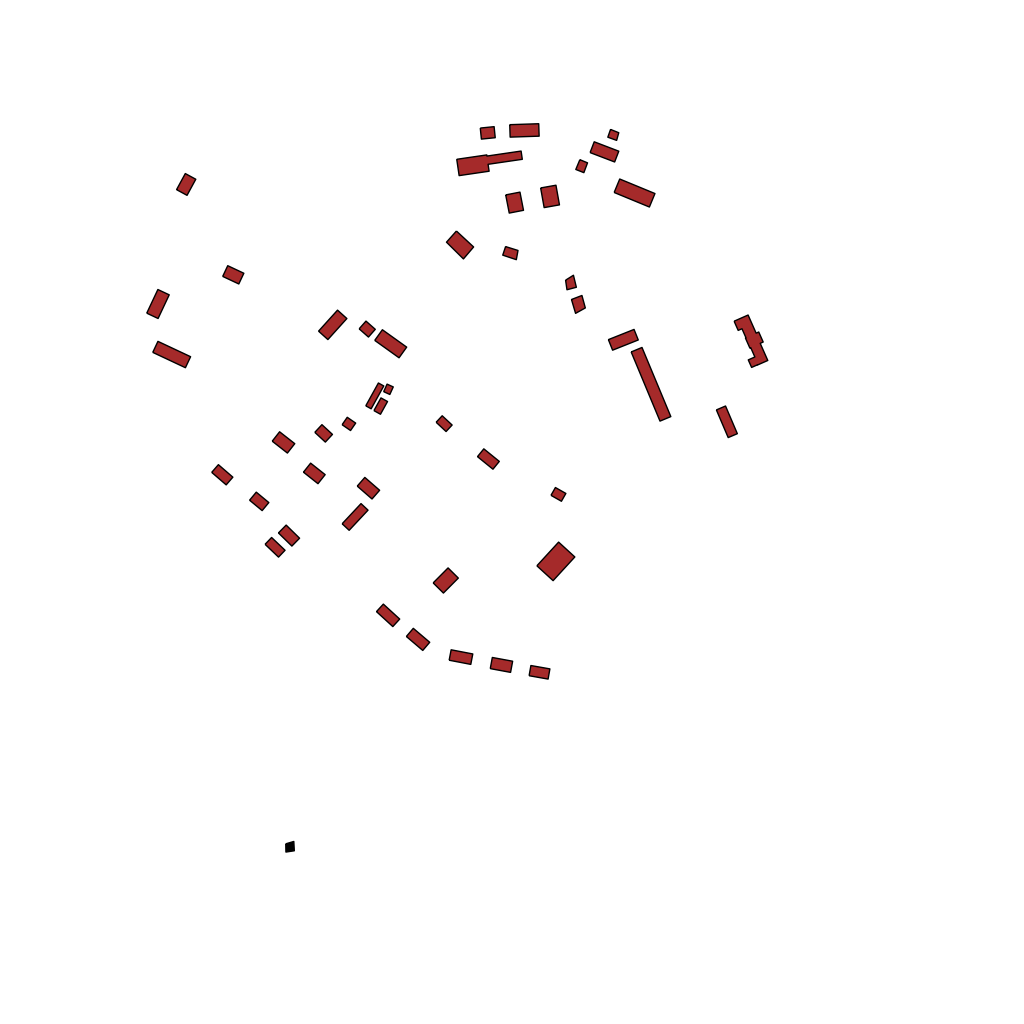
Tags: overhead vector_map, recreation, individual_rise, low_rise, density_1, Building, Facility, 1.0 km²